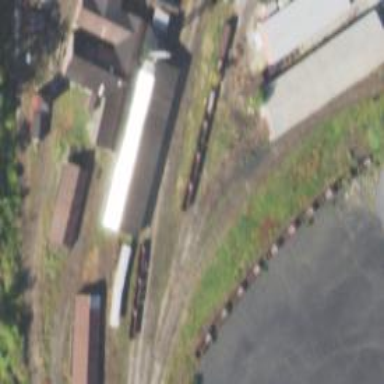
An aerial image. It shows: Narrow gauge railway.